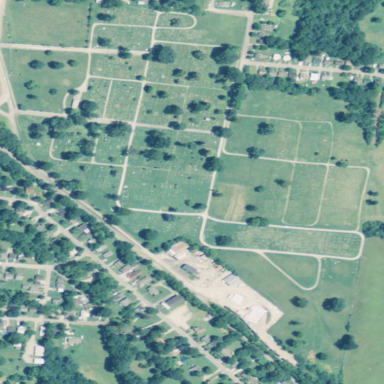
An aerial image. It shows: Cemetery.